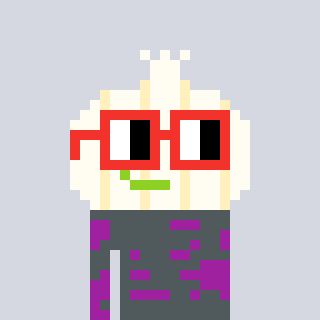
a pixel art character with square red glasses, a garlic-shaped head and a magenta-colored body on a cool background